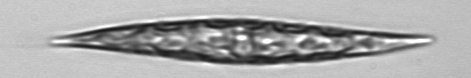
Label: Pleurosigma